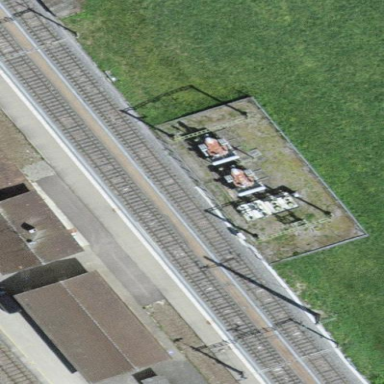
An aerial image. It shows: Platform for public transport at railway station.